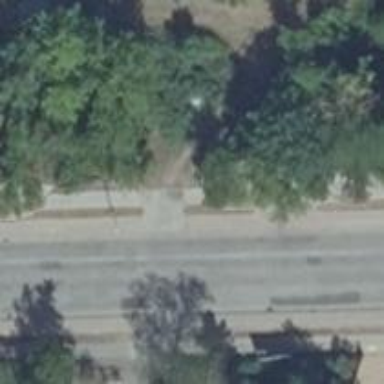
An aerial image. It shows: Cycleway made of concrete plates.